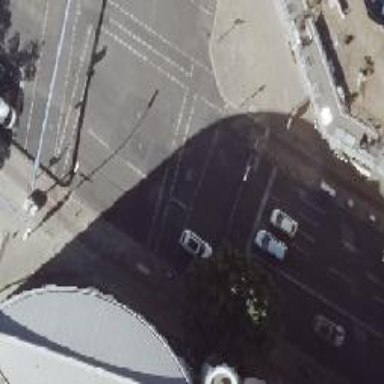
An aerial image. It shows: Crossing with traffic signals.